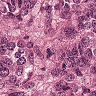
Metastatic tissue present: yes